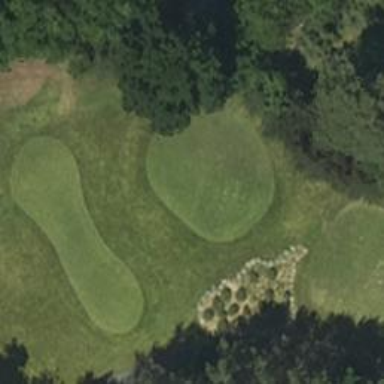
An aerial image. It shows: Golf tee.